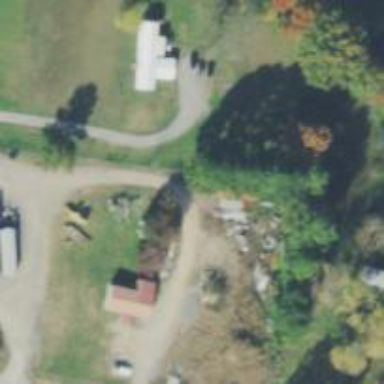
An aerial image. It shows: Driveway leading to service road.